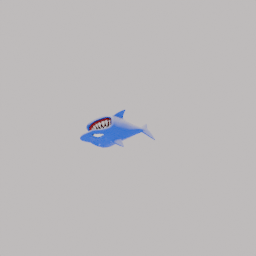
Label: animals